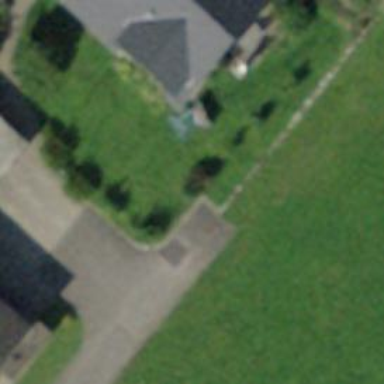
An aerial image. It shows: Driveway leading to service road.